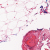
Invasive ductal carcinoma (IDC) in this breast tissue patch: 0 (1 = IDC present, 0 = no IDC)